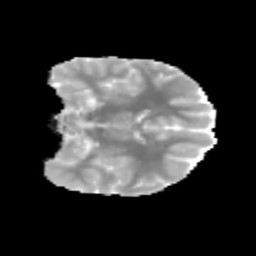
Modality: MD
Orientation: coronal
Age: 10
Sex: female
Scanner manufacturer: siemens
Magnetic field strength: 3 T
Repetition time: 3.8 s
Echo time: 0.07 s